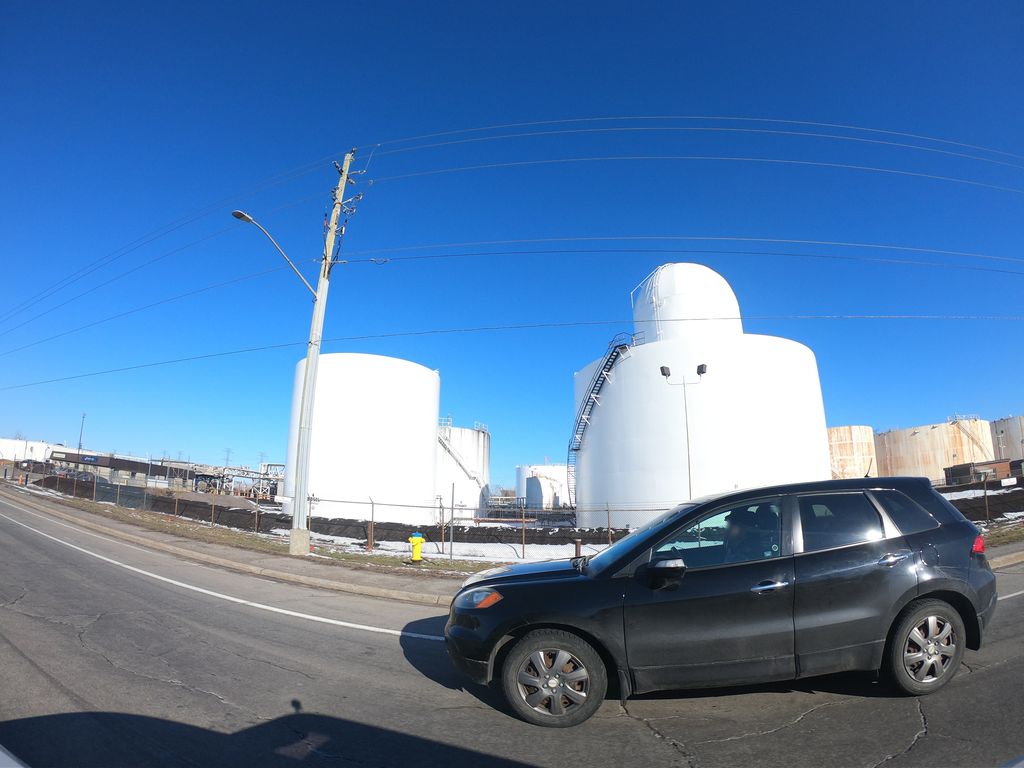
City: ottawa-gatineau